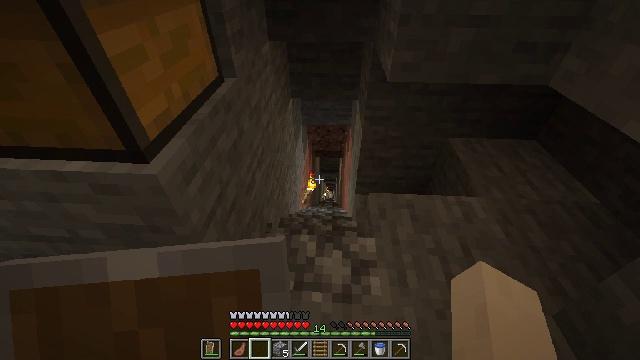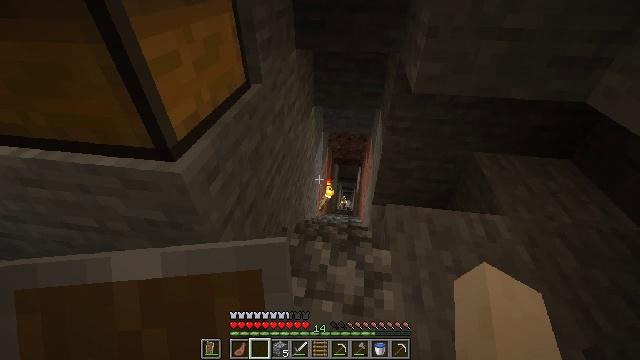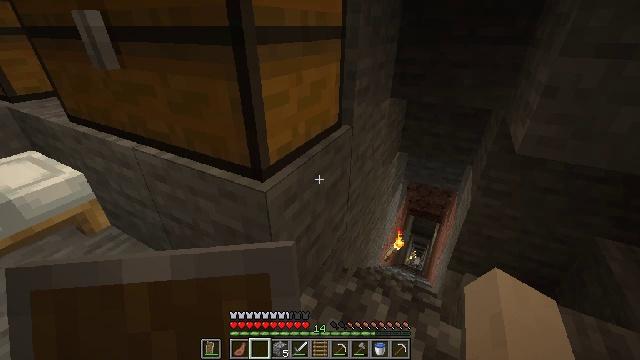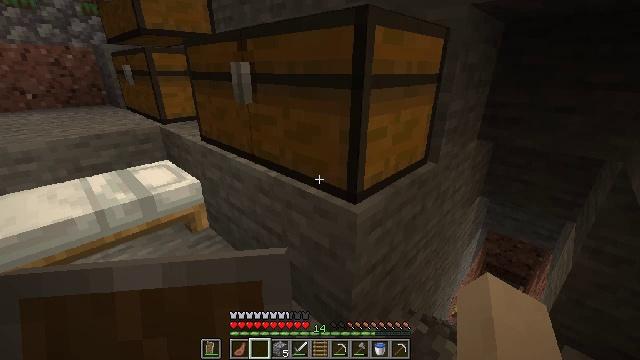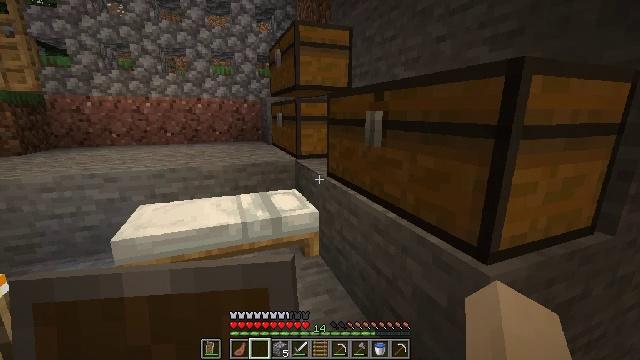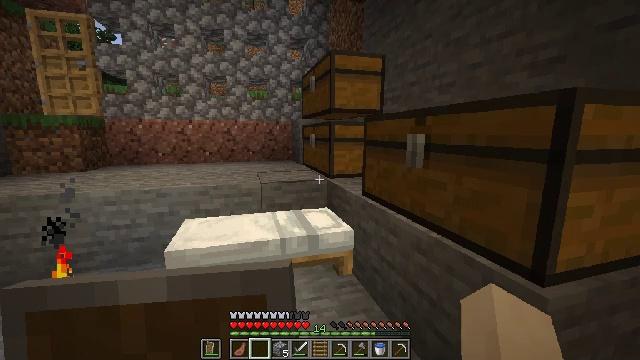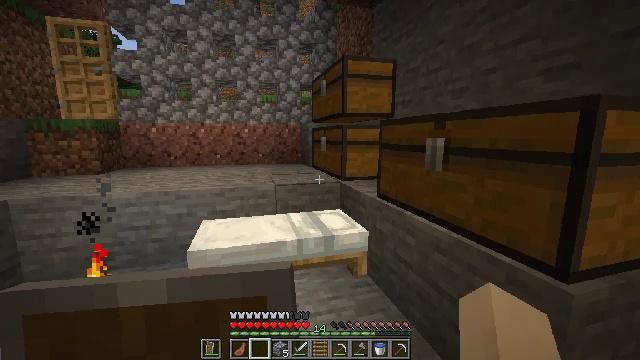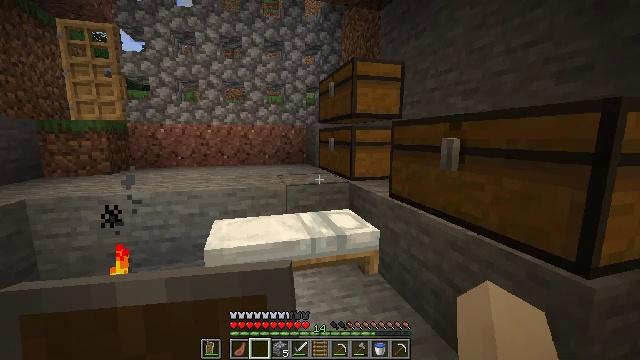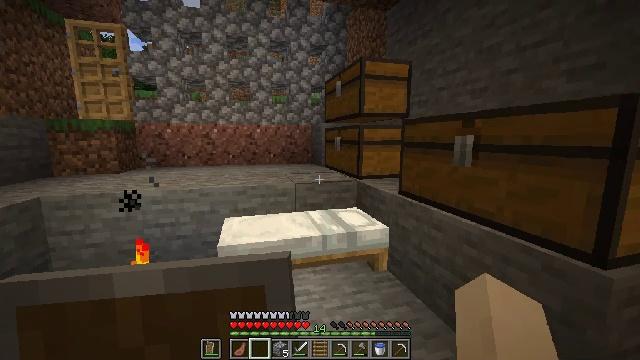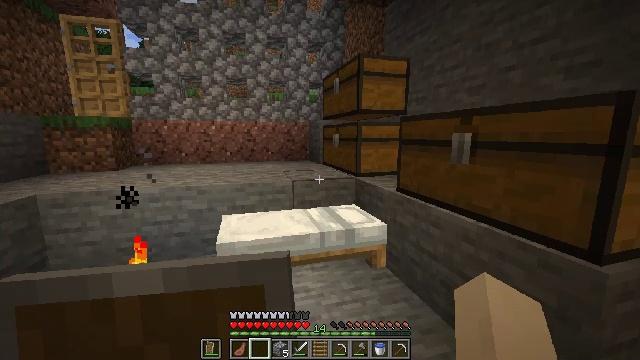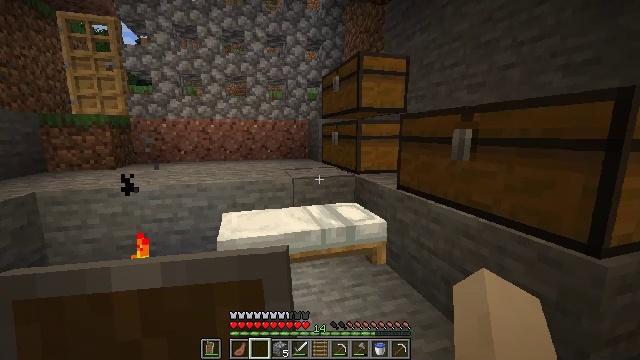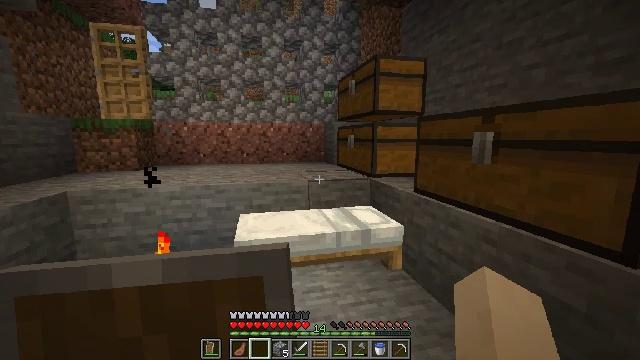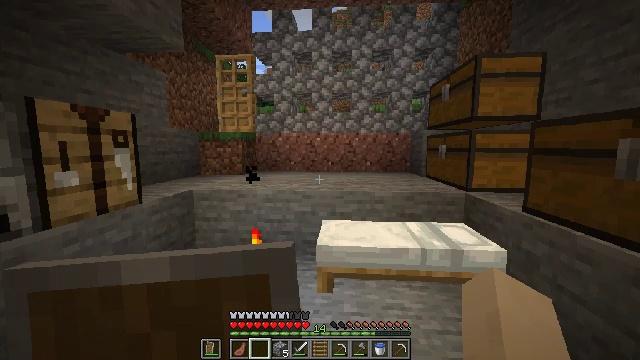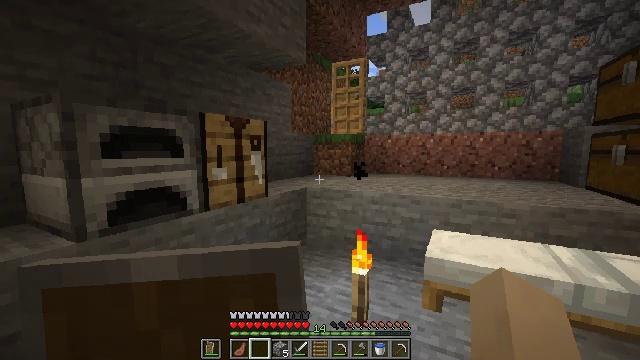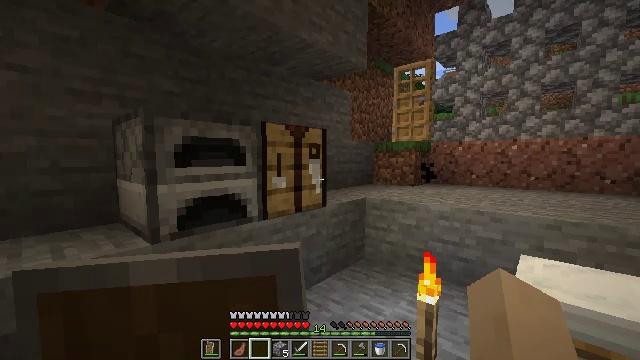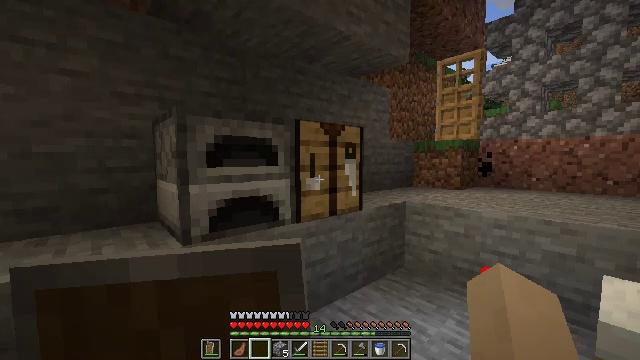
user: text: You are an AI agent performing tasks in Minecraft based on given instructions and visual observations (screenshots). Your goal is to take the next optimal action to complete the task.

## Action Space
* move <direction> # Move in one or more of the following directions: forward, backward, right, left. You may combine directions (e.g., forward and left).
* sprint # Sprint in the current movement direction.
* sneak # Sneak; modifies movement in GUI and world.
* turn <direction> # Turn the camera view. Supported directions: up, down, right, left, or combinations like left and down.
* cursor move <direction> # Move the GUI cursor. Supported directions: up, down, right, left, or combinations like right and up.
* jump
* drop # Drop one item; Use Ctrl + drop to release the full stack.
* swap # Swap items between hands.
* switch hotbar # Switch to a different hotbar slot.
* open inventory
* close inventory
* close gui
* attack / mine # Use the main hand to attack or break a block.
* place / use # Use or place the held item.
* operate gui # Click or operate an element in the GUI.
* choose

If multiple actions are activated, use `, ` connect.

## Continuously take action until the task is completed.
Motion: motion action
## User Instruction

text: craft item air
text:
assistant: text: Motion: turn left and up
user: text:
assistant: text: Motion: move back and move left, turn left and up
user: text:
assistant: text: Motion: move back and move left, turn left and up
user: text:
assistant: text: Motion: move back and move left, turn left and up
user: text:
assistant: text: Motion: move back and move left, turn left and up
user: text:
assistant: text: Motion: move left
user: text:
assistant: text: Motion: no_op
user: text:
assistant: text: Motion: no_op
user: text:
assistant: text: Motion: no_op
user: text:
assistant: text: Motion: no_op
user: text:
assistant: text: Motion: turn left
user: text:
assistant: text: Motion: turn left and up
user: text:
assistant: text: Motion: move forward, turn left
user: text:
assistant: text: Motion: move forward, turn left and up
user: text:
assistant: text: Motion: move forward, turn left
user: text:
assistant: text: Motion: move forward, turn left
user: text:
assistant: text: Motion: move forward, turn left
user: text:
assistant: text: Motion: move forward, turn left
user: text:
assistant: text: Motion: turn left
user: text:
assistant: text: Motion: turn left
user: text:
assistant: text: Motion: turn left
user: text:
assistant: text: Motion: no_op
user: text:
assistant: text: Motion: no_op
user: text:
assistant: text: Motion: turn left
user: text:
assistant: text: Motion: use / place
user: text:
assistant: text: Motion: use / place
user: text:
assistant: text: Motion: use / place
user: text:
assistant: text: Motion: no_op
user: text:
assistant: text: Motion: no_op
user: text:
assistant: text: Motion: open gui